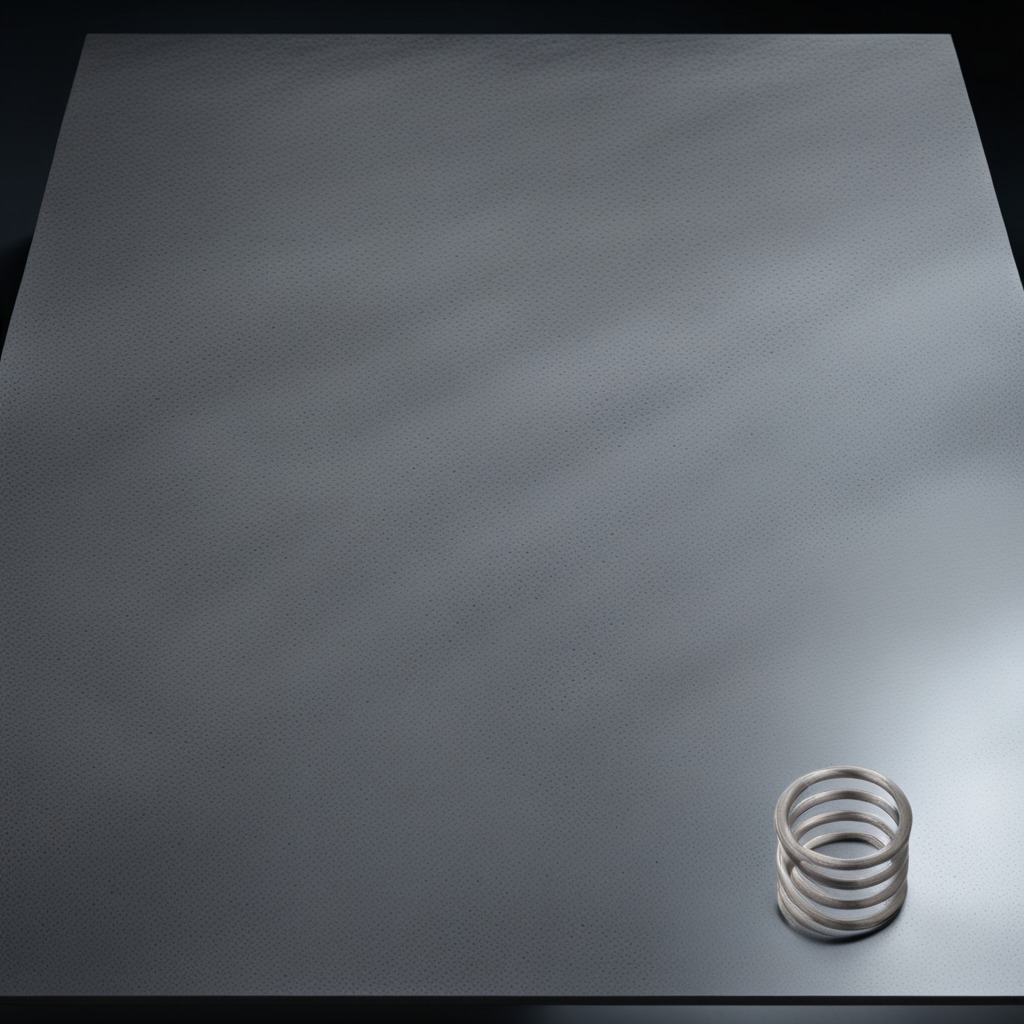
A coiled metal spring lies on a clean granite table inside a workshop at night.